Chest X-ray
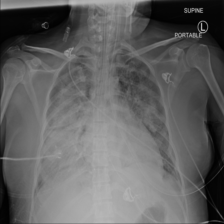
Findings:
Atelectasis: negative
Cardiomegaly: negative
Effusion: negative
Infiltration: negative
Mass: negative
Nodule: negative
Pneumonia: negative
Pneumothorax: negative
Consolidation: negative
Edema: negative
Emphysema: negative
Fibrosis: negative
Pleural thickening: negative
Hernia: negative